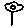
Label: flower